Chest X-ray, PA view. Patient: 34 years old, sex F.
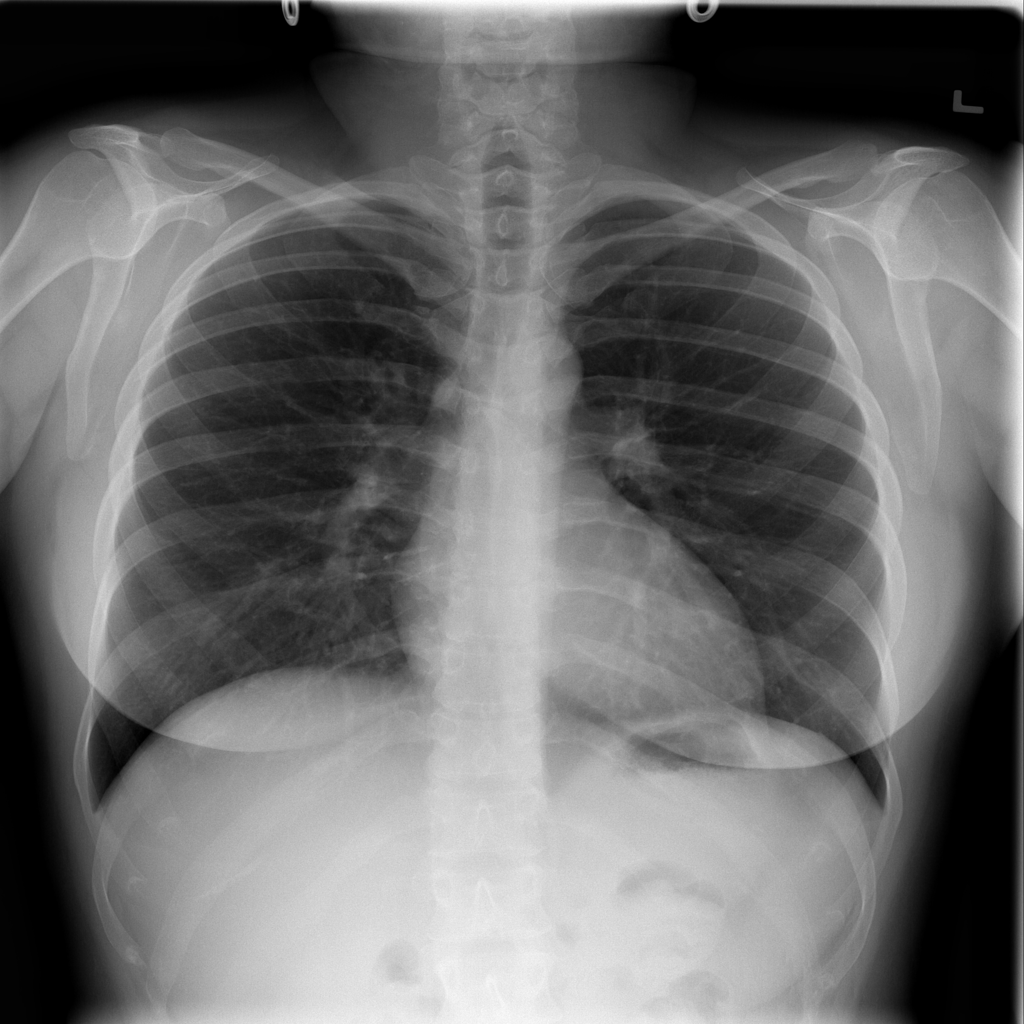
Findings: No Finding